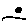
Label: moon